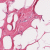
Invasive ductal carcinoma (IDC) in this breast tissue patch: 0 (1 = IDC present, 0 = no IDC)